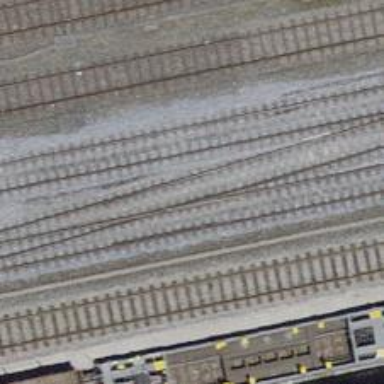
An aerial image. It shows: Single-track electrified railway siding with contact line for service.